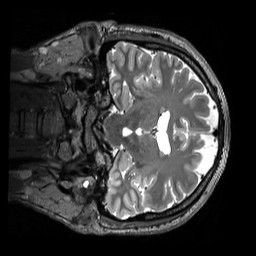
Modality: T2w
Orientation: coronal
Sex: male
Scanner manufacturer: siemens
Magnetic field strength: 3 T
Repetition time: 3.2 s
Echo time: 0.409 s